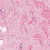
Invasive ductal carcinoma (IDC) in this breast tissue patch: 0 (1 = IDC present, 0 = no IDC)